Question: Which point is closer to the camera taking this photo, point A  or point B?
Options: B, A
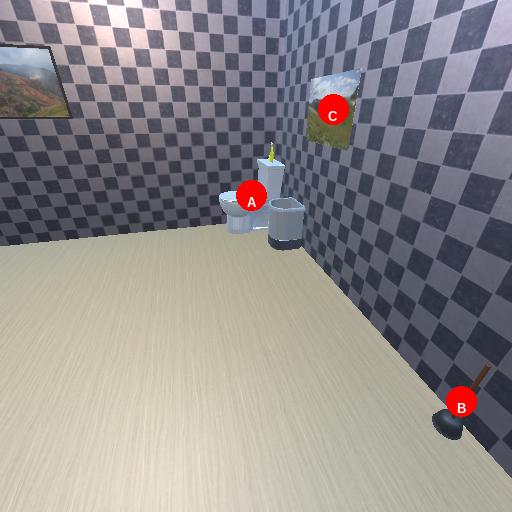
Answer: B